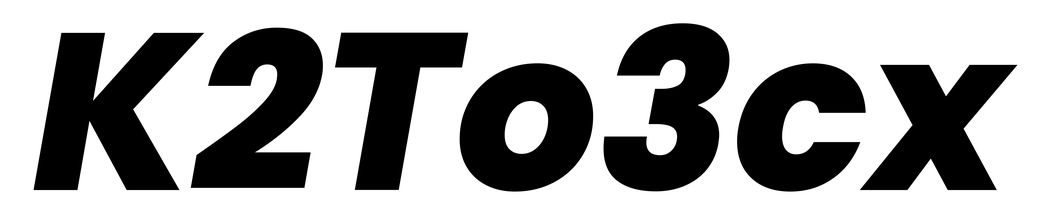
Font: Poppins-ExtraBoldItalic